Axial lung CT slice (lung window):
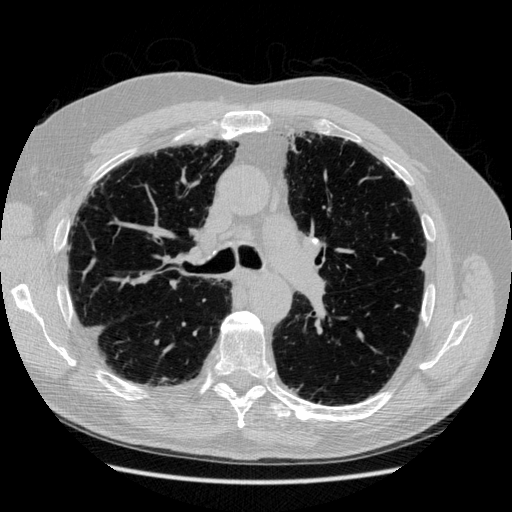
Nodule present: no